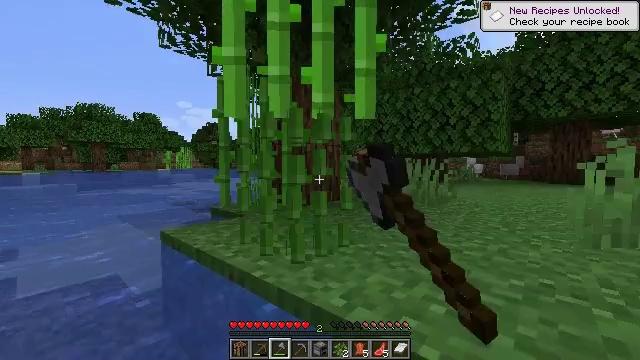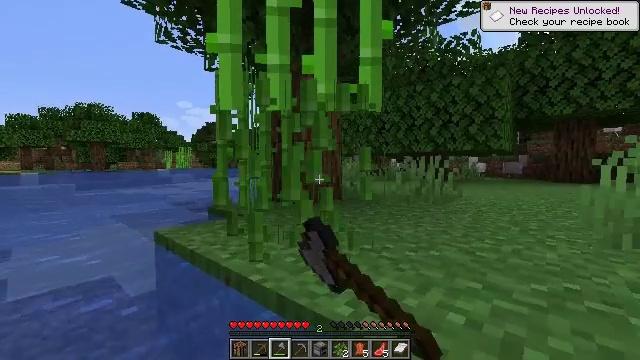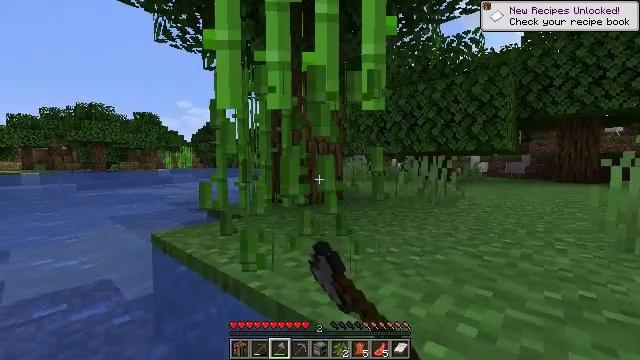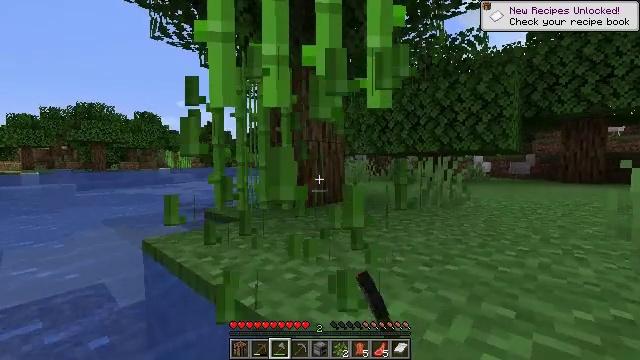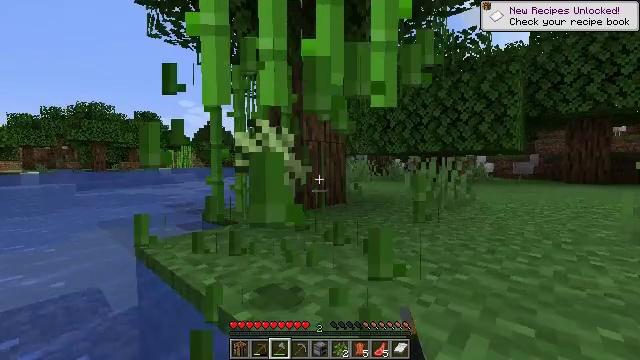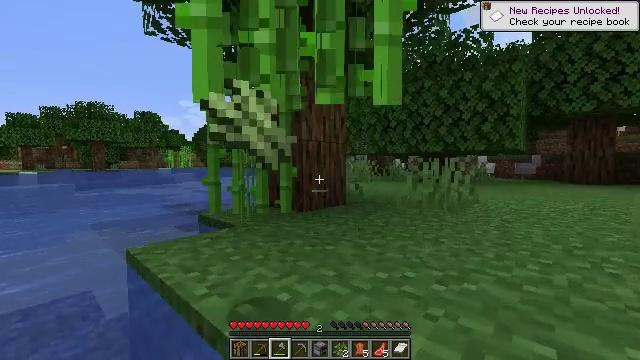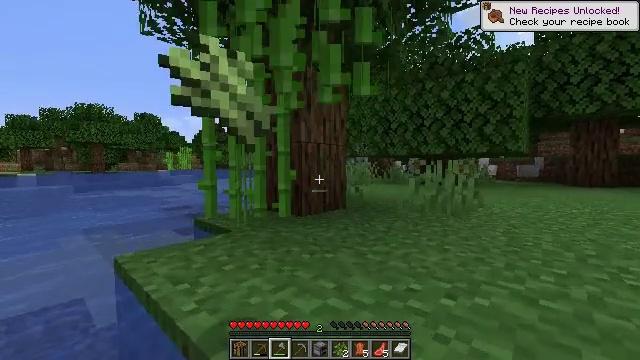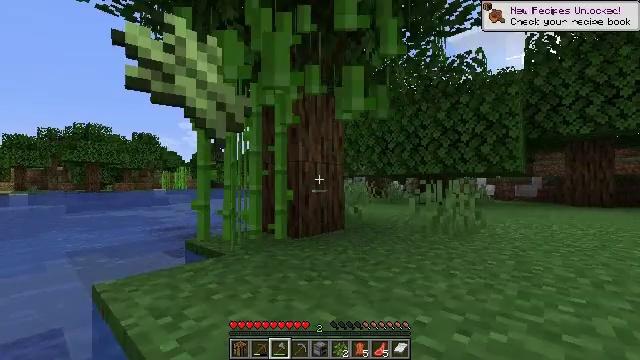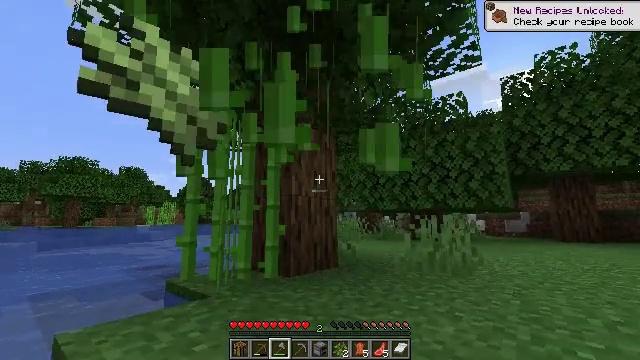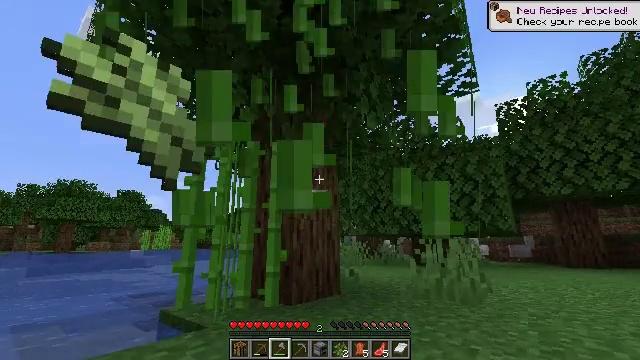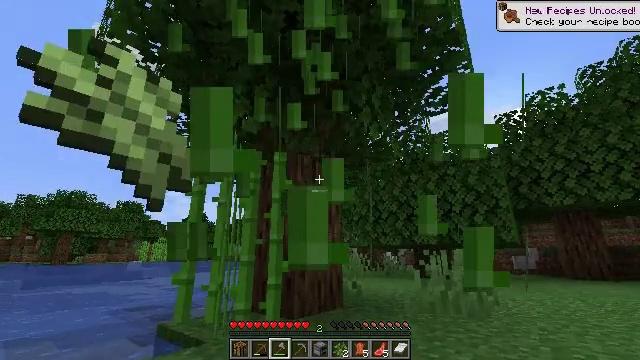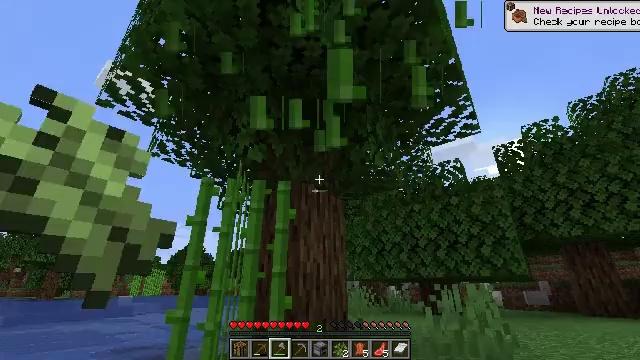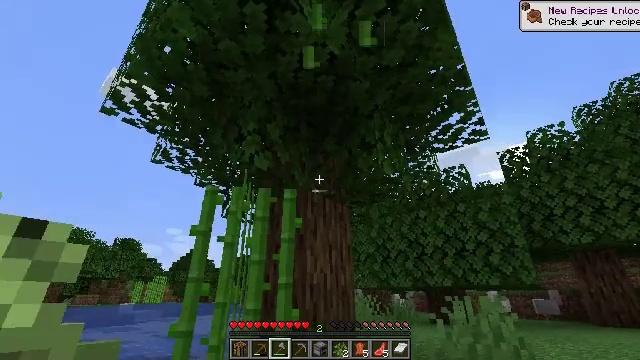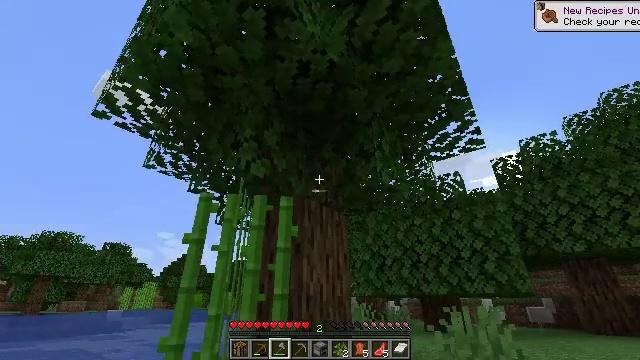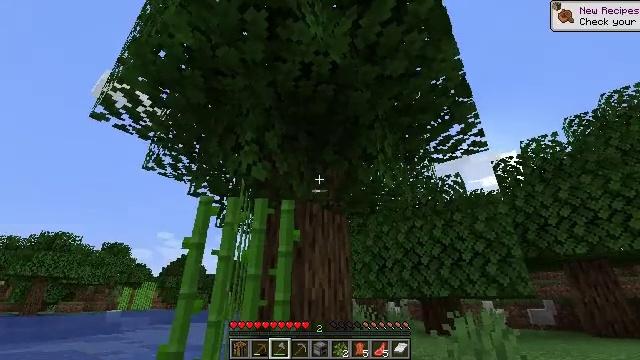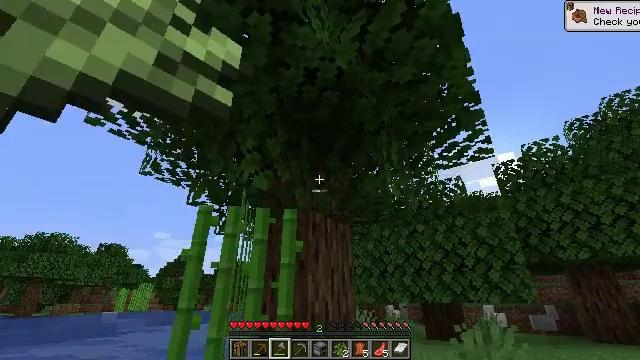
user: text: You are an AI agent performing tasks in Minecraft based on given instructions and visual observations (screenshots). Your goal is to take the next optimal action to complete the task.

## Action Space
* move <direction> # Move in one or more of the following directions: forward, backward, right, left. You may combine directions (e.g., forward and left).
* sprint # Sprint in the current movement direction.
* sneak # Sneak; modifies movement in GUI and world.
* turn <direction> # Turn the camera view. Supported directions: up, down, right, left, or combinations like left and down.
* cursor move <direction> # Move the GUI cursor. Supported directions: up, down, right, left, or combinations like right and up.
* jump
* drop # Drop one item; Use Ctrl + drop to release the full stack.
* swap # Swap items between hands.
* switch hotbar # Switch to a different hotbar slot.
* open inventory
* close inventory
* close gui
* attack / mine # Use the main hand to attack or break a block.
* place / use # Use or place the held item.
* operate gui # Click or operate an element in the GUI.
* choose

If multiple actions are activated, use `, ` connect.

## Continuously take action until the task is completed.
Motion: motion action
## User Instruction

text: Collect sugar cane near water sources.
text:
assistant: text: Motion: move forward, attack / mine
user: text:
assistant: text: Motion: move forward, attack / mine
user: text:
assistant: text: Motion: move forward
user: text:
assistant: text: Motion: move forward
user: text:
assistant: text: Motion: move forward
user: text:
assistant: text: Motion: move forward
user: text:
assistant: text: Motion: move forward, turn up
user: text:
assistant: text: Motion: move forward, turn right and up
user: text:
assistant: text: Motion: move forward, turn up
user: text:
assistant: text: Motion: move forward, turn up
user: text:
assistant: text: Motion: move forward, turn up, jump
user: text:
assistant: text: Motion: move forward, turn up, jump
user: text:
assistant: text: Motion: move forward, turn right and up, jump
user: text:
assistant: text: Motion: move forward, jump
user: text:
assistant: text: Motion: move forward, jump
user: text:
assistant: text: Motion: move forward, jump
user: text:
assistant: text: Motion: move forward
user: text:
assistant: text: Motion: move forward
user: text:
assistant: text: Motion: no_op
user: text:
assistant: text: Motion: no_op
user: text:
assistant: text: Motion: no_op
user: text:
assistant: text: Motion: no_op
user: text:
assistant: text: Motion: move forward
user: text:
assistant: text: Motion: move forward
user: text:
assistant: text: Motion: move forward
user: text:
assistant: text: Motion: no_op
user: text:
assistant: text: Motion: no_op
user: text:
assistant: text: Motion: turn left
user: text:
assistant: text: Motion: turn left and down
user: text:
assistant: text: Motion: turn left and down